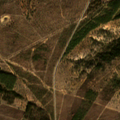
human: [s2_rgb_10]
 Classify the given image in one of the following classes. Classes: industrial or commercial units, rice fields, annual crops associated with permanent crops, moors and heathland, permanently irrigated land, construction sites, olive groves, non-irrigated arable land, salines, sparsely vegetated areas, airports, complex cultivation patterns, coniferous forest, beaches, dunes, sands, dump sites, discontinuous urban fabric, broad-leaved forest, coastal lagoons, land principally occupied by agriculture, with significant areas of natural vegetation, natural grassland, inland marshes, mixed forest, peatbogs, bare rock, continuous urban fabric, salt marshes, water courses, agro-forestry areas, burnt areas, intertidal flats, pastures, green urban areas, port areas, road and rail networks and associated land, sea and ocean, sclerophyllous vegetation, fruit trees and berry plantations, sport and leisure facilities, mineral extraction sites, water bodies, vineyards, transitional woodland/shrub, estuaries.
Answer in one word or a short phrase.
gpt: olive groves, land principally occupied by agriculture, with significant areas of natural vegetation, broad-leaved forest, mixed forest, transitional woodland/shrub